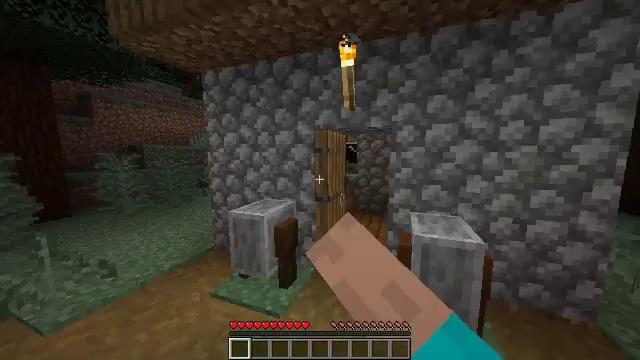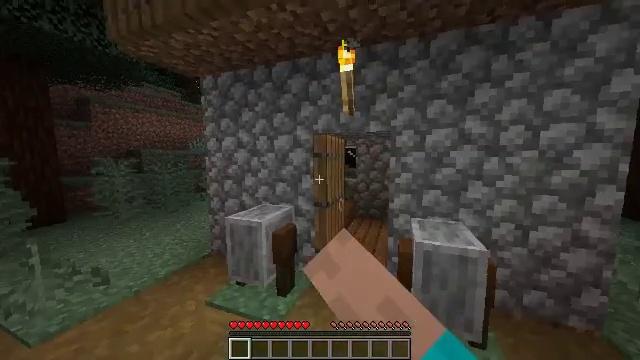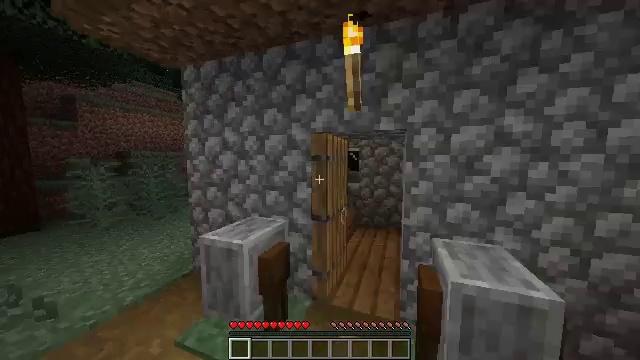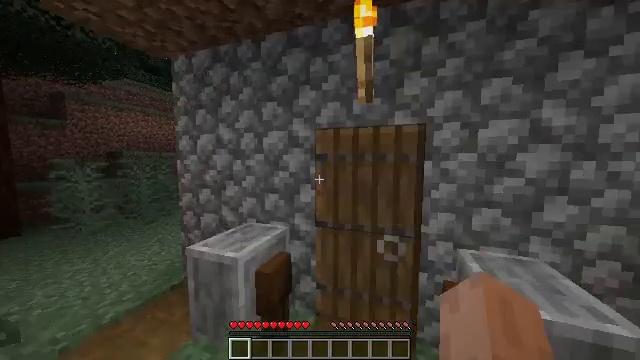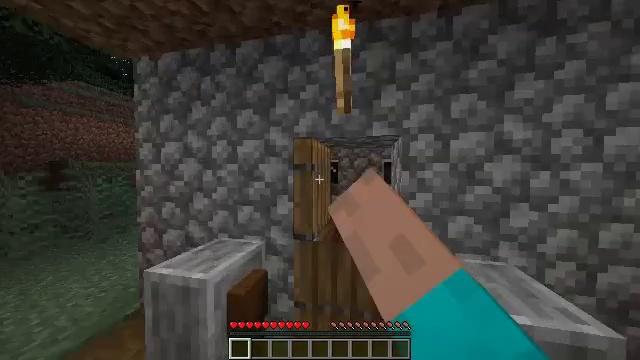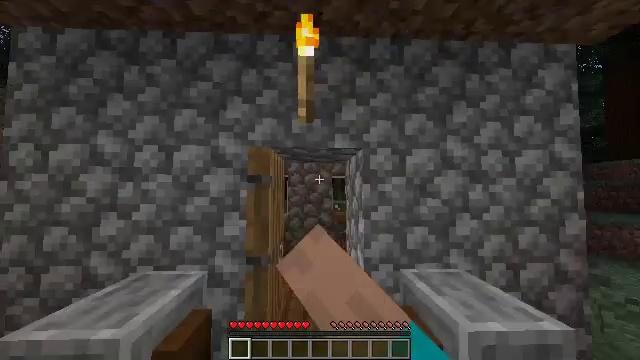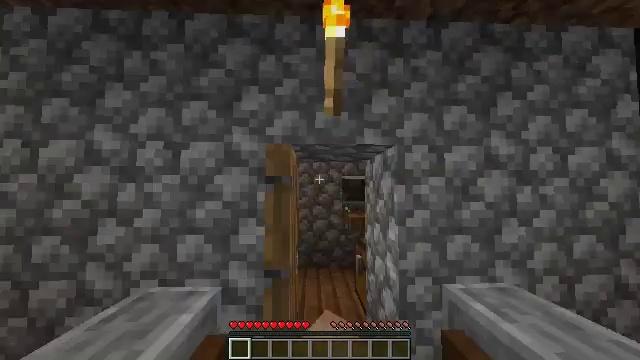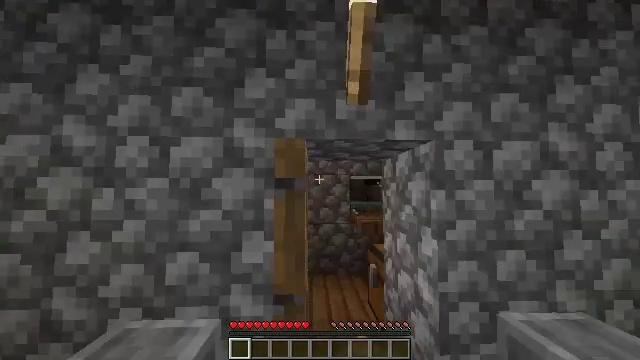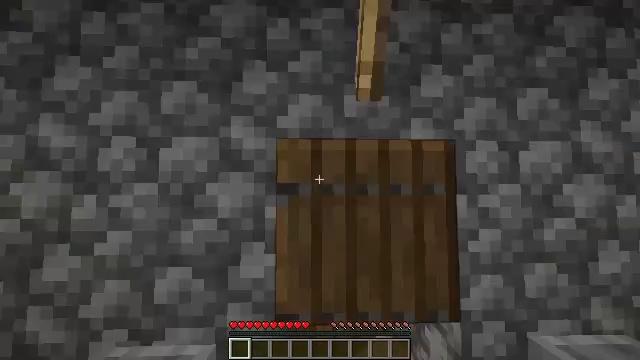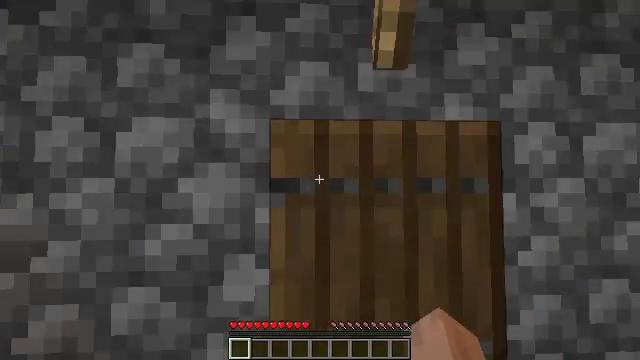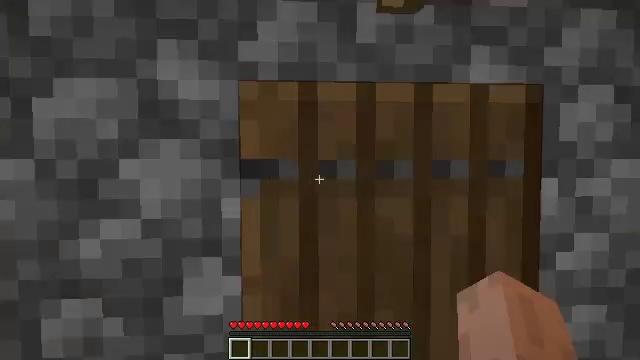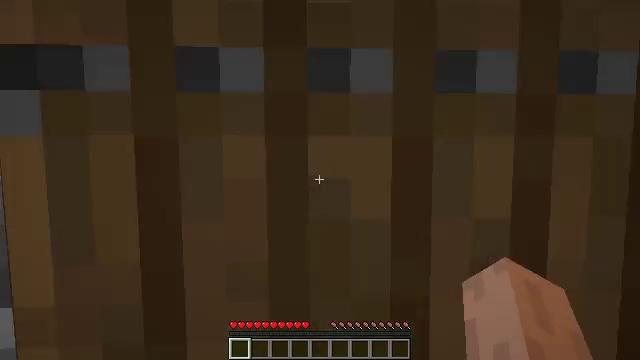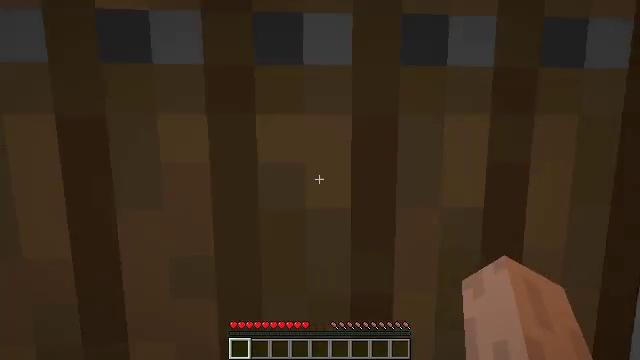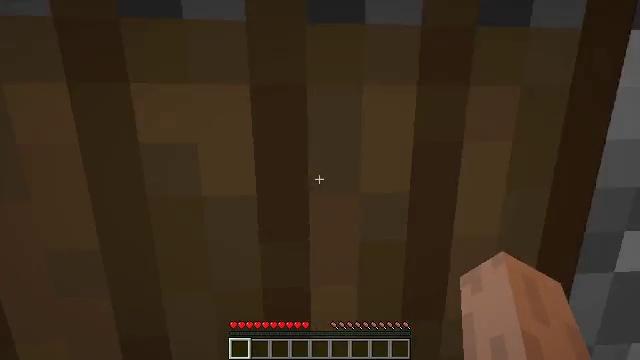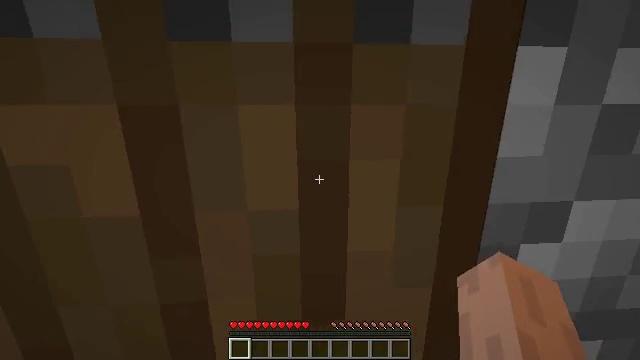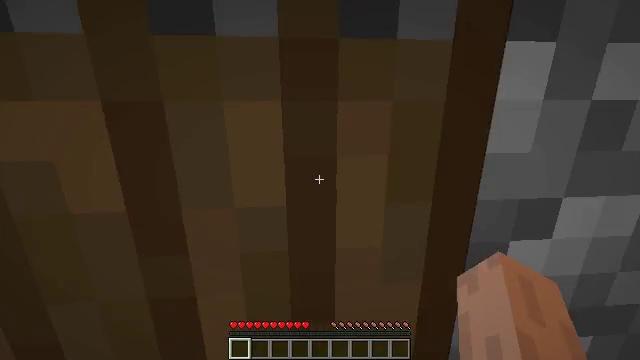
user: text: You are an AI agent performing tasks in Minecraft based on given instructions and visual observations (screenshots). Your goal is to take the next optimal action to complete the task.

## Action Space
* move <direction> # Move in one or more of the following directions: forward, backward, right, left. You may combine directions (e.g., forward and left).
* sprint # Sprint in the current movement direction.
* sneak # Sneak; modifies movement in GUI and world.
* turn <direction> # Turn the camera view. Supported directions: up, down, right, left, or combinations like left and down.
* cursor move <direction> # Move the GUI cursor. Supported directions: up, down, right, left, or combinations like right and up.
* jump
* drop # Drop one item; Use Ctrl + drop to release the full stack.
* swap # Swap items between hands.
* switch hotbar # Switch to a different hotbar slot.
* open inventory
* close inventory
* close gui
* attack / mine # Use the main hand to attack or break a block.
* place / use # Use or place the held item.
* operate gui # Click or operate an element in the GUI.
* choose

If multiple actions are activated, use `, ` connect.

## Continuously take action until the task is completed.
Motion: motion action
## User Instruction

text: Dismantle the blue bed.
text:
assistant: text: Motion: move forward, turn up, use / place
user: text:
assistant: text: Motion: move forward, use / place
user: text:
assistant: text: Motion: move forward and move left, use / place
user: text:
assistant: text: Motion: move forward and move left, turn right and up
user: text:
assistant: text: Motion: move forward and move left, turn right and up
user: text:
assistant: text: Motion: move forward
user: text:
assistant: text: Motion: move forward
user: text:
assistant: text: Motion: move forward
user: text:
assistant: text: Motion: move forward and move right, turn down
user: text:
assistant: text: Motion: move forward and move right, turn down
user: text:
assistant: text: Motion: move forward and move right, turn down
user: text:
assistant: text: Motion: move forward and move right, turn down
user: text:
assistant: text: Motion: move forward, turn right and down
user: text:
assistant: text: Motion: move forward, turn down
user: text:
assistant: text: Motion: no_op
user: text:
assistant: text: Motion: no_op
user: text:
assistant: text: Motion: no_op
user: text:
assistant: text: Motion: no_op
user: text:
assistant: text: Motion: use / place
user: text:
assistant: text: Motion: use / place
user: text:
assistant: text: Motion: no_op
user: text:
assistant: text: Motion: no_op
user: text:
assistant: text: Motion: no_op
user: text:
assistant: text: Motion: move forward
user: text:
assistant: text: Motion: move forward
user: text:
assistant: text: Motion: move forward
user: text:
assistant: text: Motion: move forward and move left
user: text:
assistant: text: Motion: move forward and move left
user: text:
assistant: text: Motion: move forward and move left, turn right and down
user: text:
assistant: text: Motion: move forward and move left, turn right and down